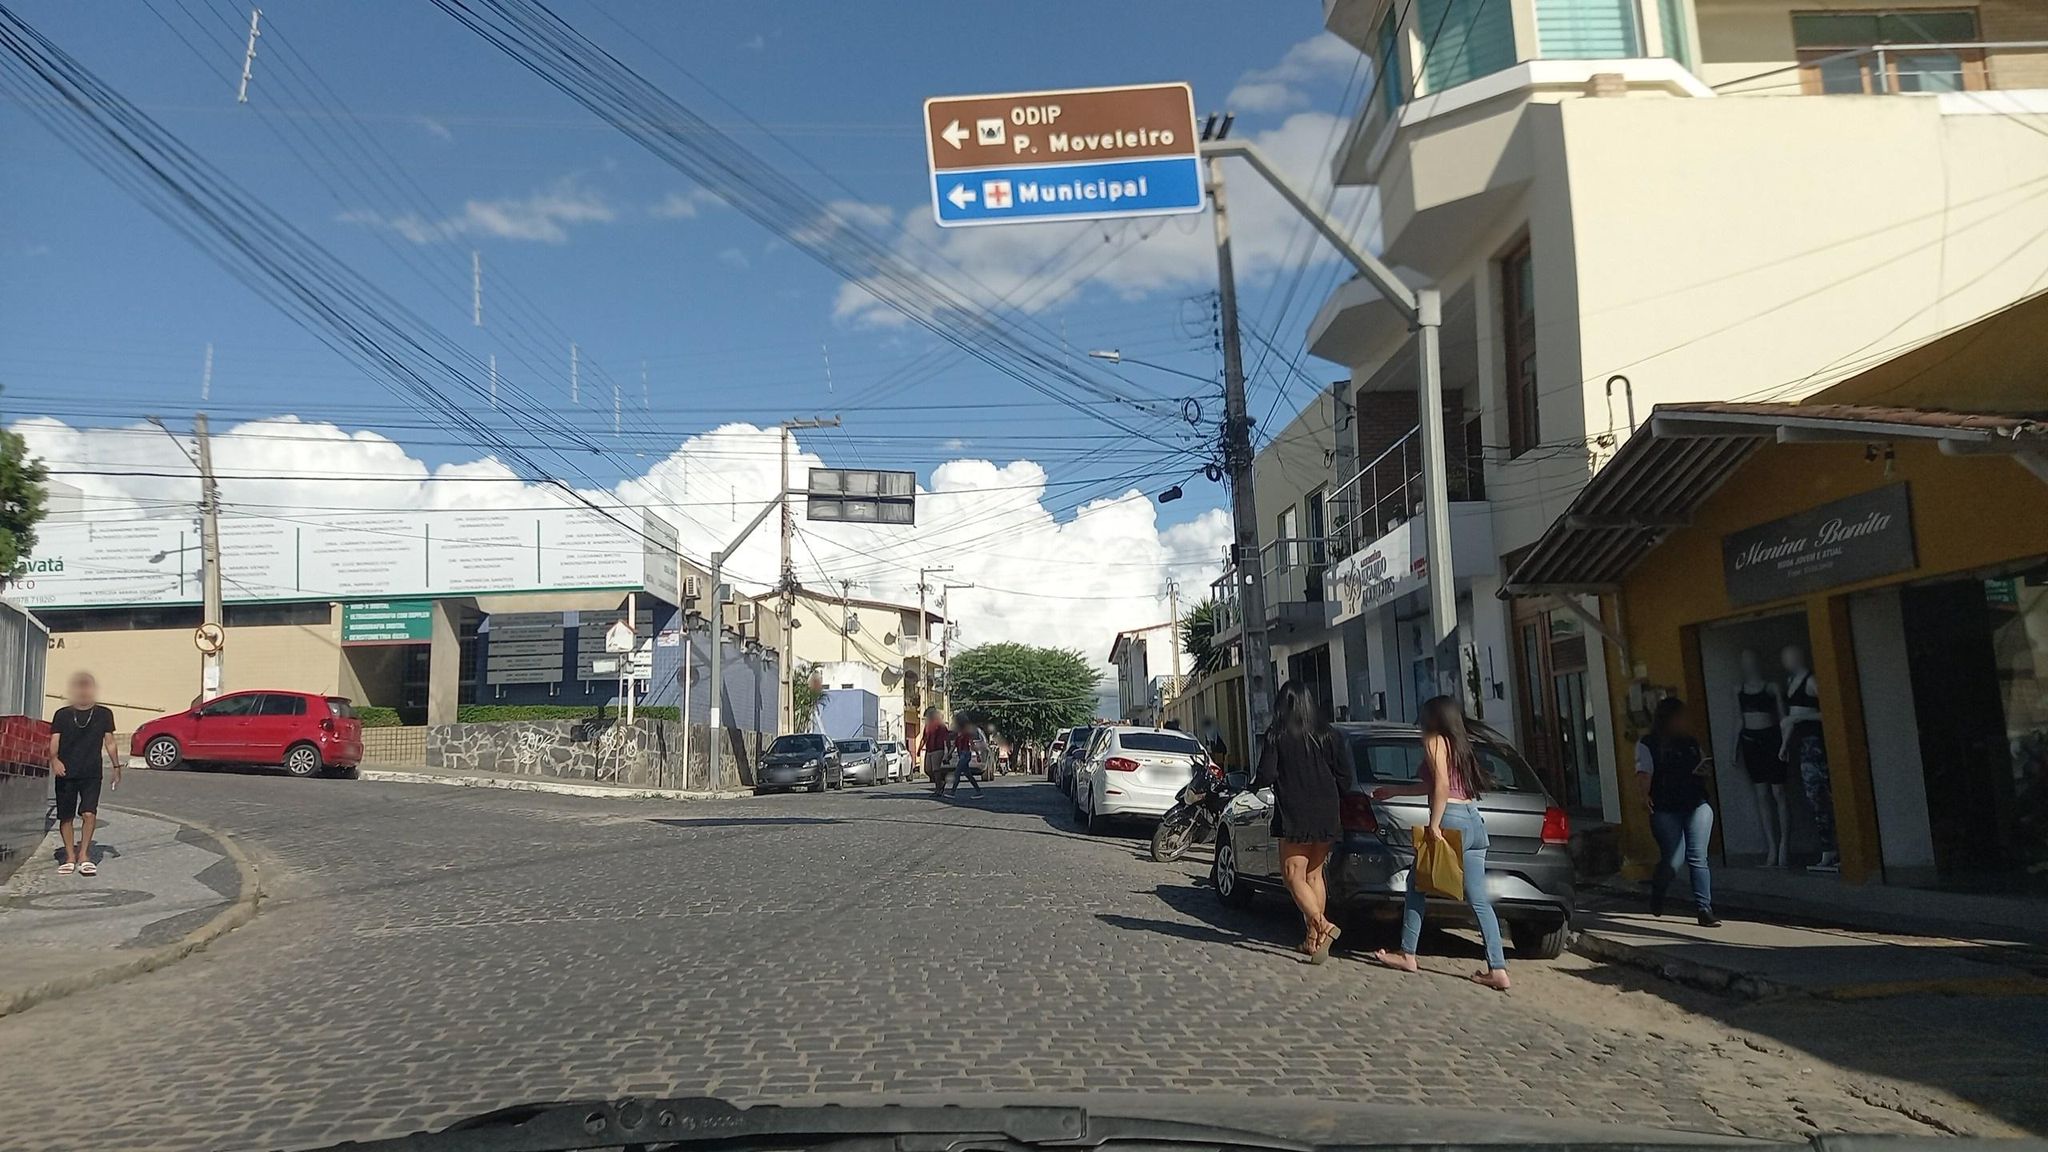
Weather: clear
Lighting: day
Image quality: good
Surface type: driving surface
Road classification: secondary
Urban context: urban centre
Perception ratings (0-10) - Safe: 2.52, Lively: 8.35, Beautiful: 3.25, Boring: 2.29, Depressing: 3.05, Wealthy: 5.41